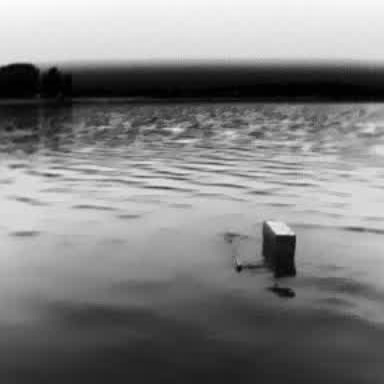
There is a fishing_boat in the infrared image.